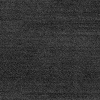
Atmospheric dust classification: dusty